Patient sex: M
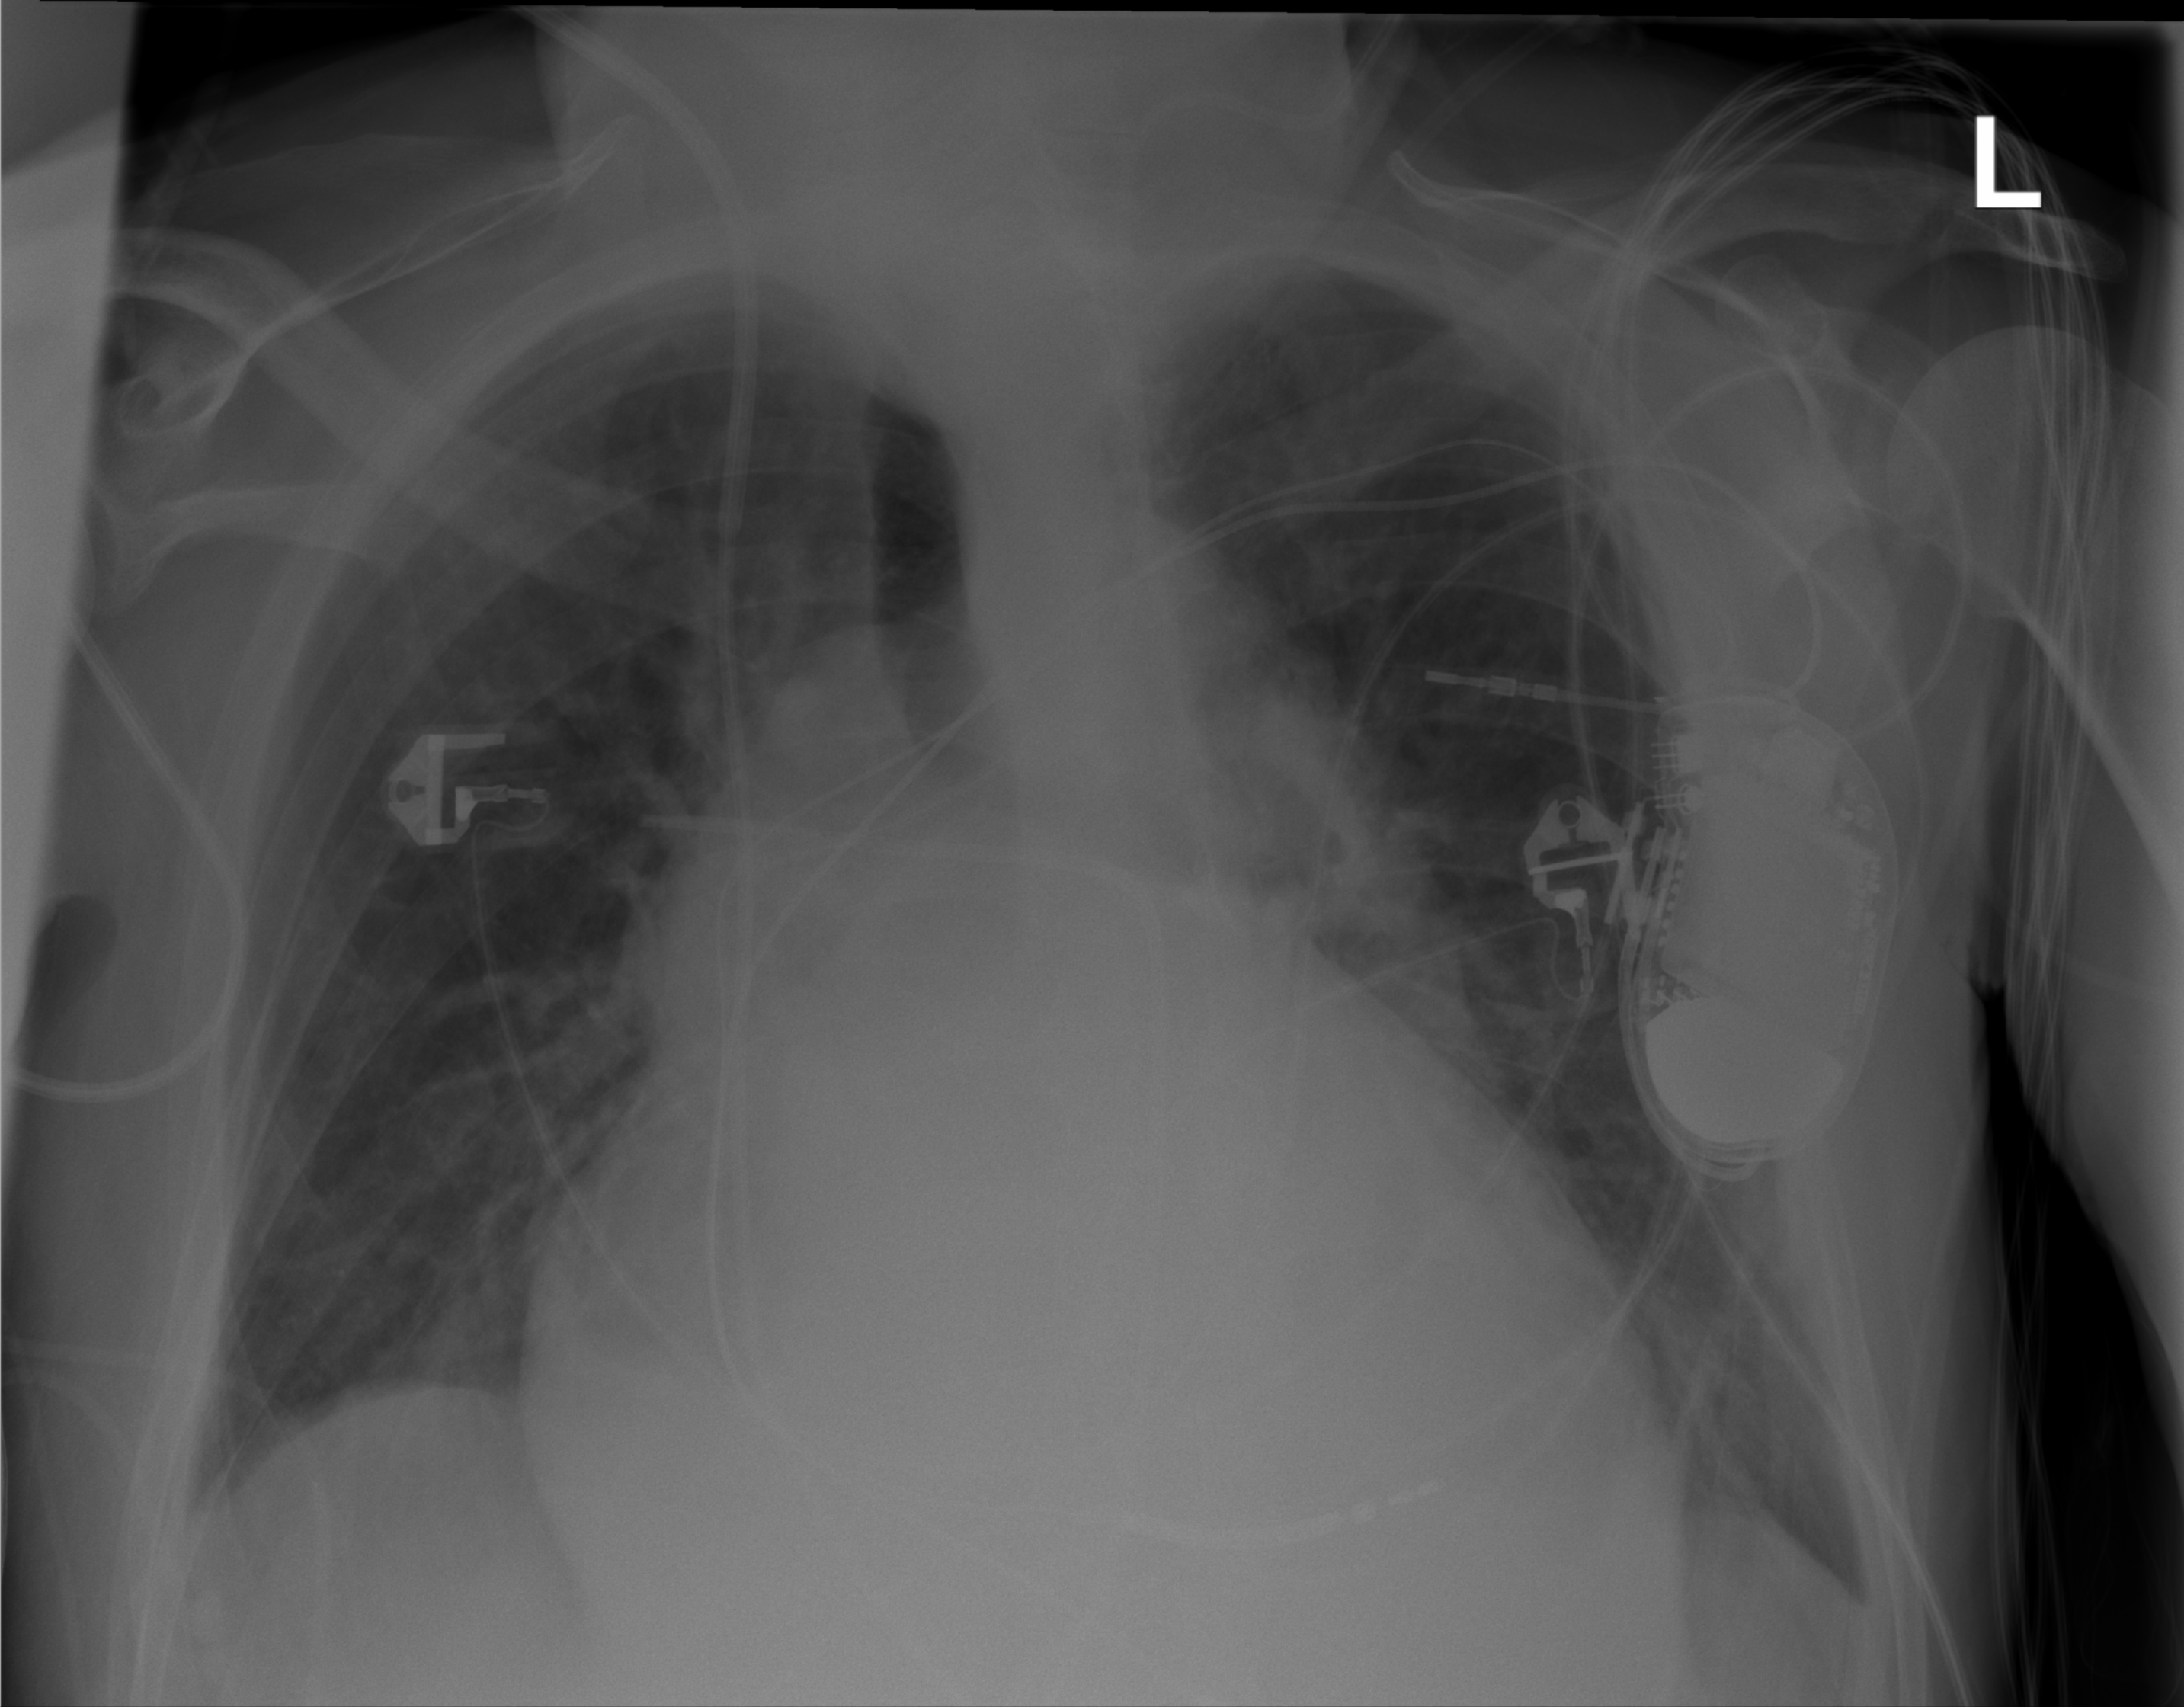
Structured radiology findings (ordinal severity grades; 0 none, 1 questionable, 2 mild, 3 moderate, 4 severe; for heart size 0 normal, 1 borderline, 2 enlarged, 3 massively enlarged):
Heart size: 3
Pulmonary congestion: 2
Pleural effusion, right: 1
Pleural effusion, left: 1
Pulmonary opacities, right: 1
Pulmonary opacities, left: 1
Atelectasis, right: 0
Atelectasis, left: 2